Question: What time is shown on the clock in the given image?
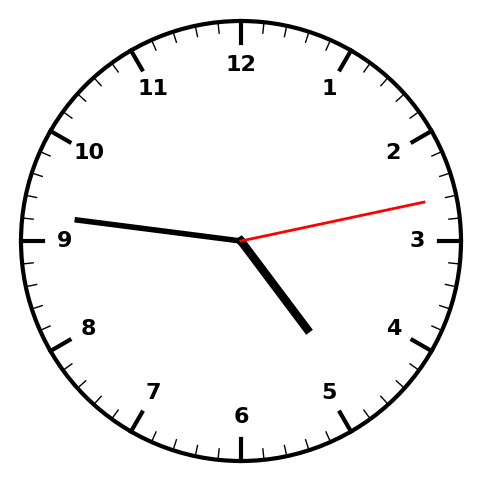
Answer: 04:46:13